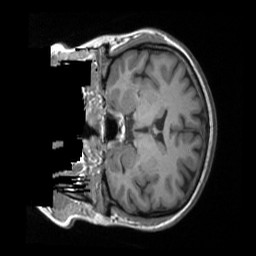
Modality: T1w
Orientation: coronal
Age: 51
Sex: female
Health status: ill
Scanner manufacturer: siemens
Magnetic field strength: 3 T
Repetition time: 1.9 s
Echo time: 0.00247 s